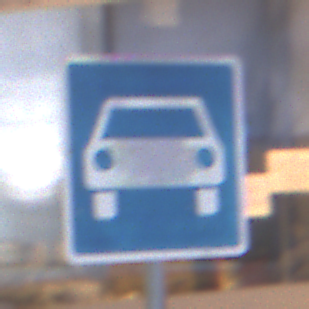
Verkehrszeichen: Kraftfahrstrasse
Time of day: Night
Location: Outdoor (Urban)
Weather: Overcast
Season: Winter
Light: Artificial